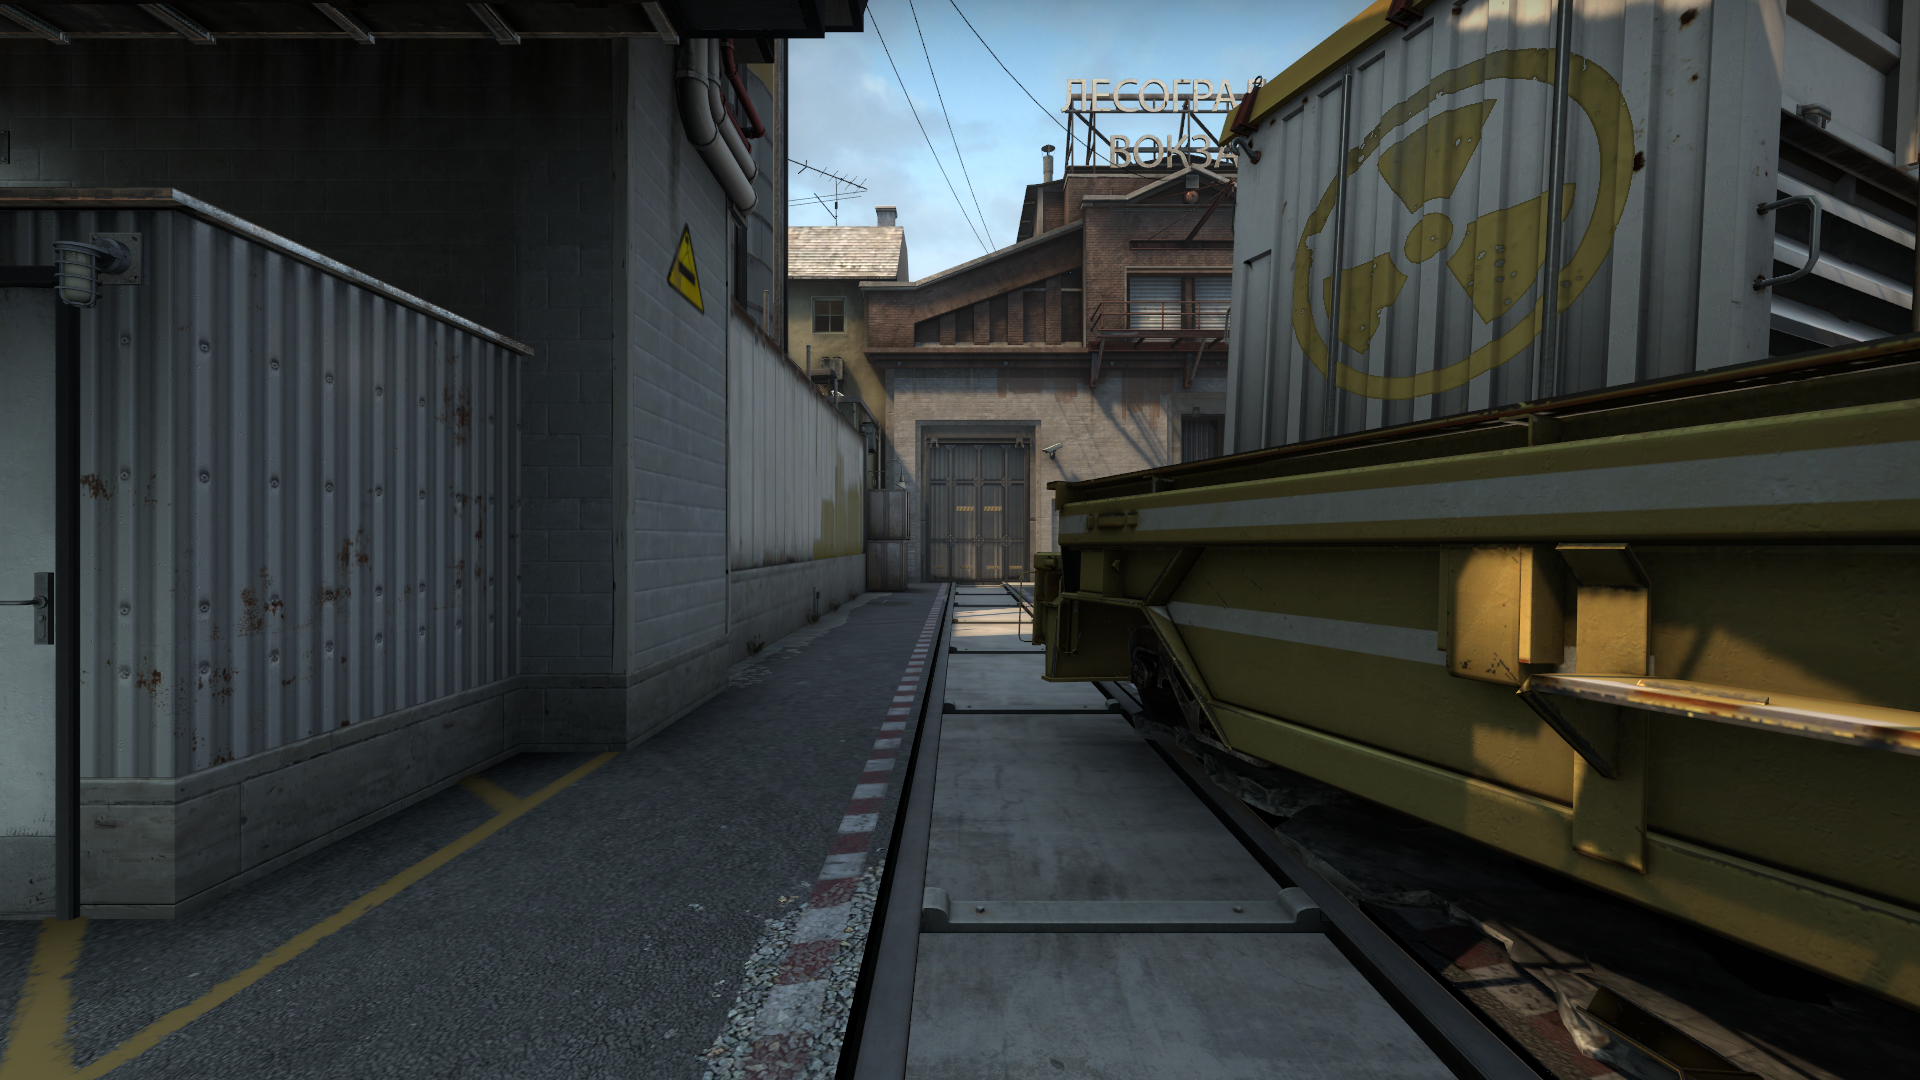
Map: de_train